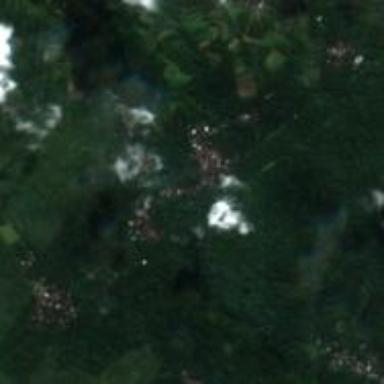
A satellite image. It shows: Small settlement known as hamlet.